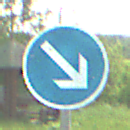
Verkehrszeichen: VorgeschriebeneVorbeifahrtRechts
Umgebung: Outdoor, Nature
Tageszeit: MorningAfternoon
Wetter: PartlyCloudy
Licht: Natural
Jahreszeit: NotSpecified
Kontrast: HighContrast